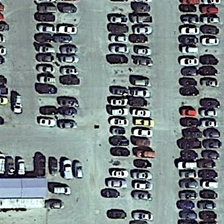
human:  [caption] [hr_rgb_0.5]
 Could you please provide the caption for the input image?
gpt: many cars are parked in a parking lot .

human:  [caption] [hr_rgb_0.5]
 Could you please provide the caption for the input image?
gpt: many cars are parked in a parking lot .

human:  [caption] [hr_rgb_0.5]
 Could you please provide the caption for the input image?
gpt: many cars are parked in a parking lot .

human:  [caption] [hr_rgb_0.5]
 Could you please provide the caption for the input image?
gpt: many cars are parked in a parking lot .

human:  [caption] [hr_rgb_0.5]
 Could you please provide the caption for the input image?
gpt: many cars are parked in a parking lot .